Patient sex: F
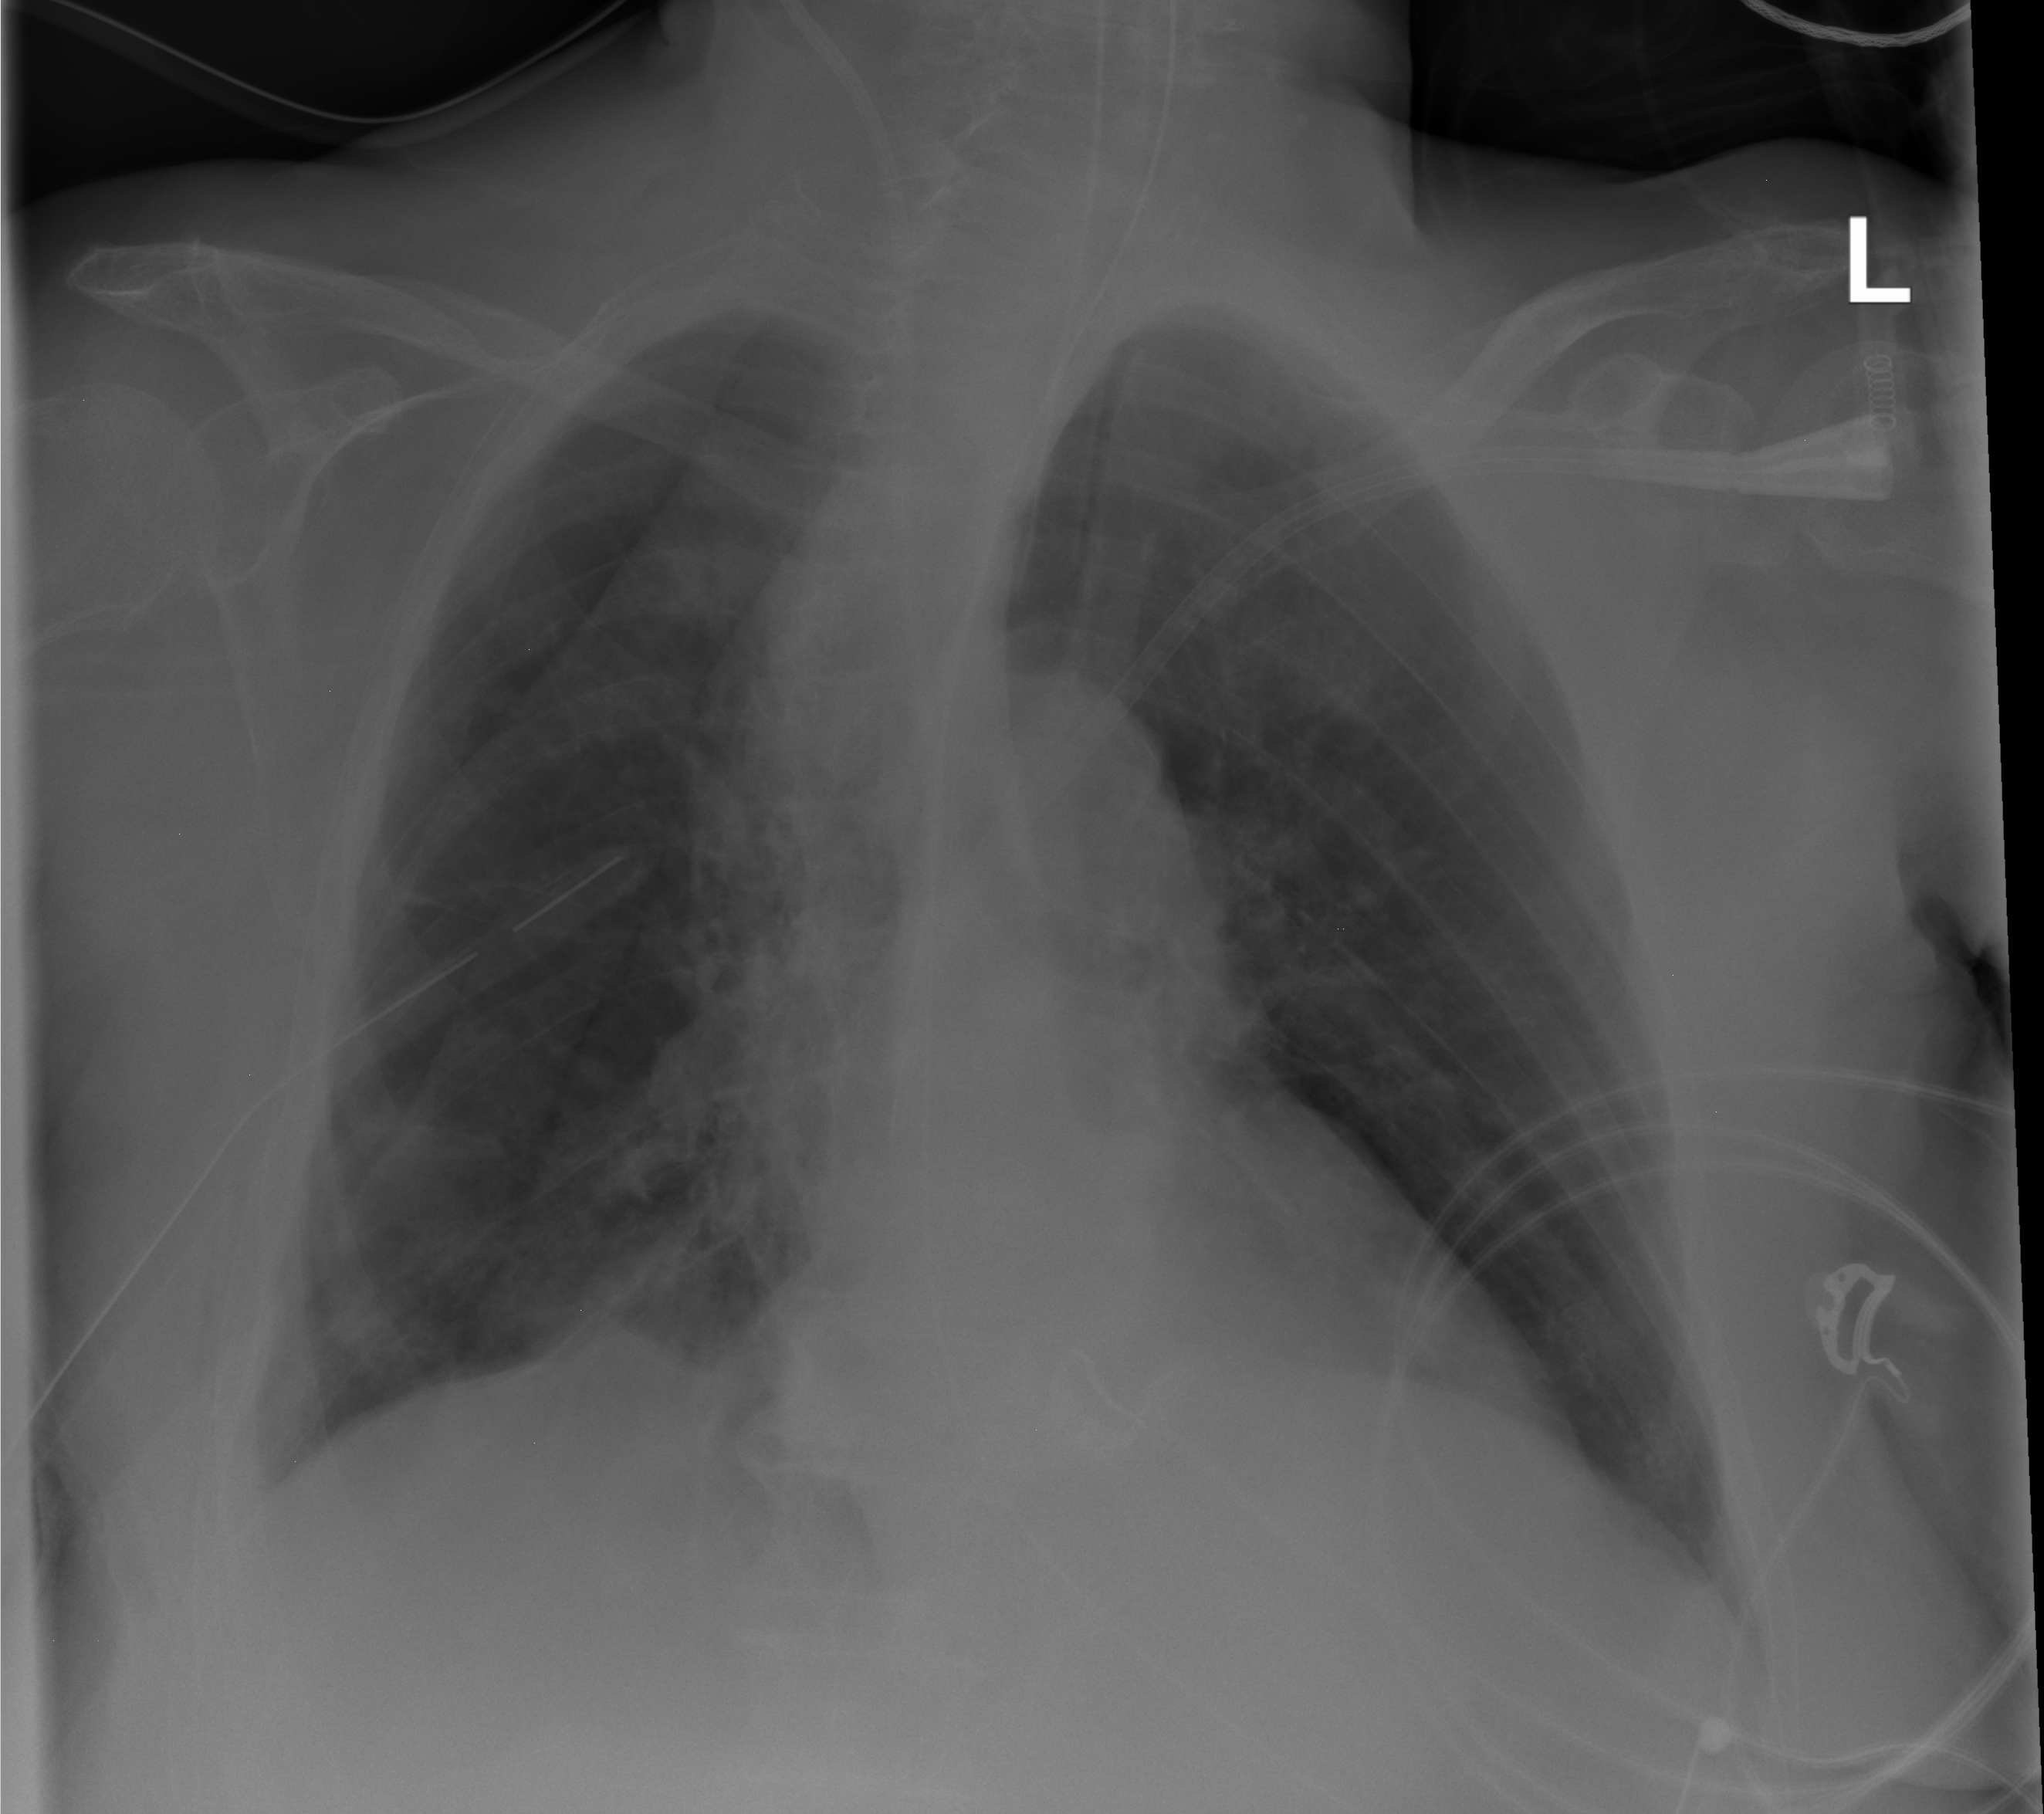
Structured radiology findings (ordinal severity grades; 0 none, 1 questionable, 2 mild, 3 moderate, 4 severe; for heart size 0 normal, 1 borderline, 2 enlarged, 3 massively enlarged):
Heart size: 0
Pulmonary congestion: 0
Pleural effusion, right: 0
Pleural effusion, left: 0
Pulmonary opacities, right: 0
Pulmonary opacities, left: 0
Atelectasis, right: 2
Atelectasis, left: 0